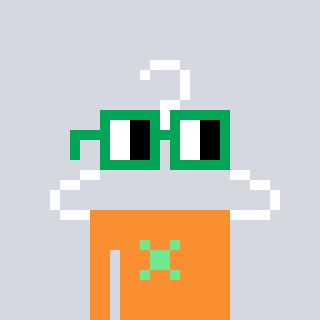
a pixel art character with square green glasses, a hanger-shaped head and a orange-colored body on a cool background